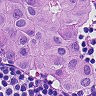
Metastatic tissue present: yes